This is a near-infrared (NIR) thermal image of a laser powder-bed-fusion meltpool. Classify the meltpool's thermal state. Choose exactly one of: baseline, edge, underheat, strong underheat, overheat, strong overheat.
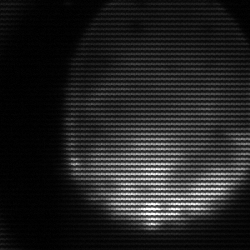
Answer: edge